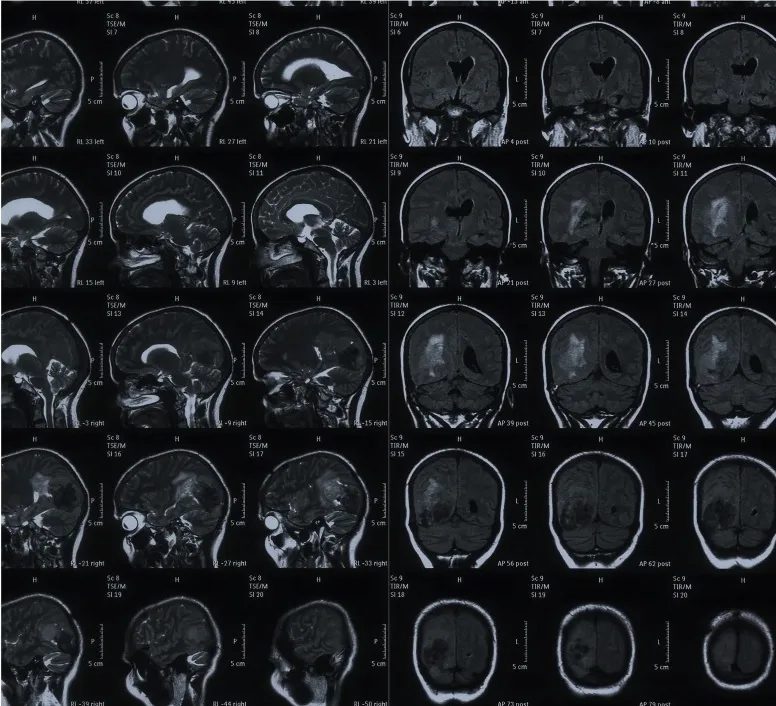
B: The tumor showed intermediate-low signal intensity in the T1-Weighted Image (T1WI). The mass was attached to tentorium and was seen extending into the right transverse sinus.
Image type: radiology (mri)